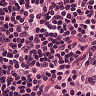
Metastatic tissue present: no